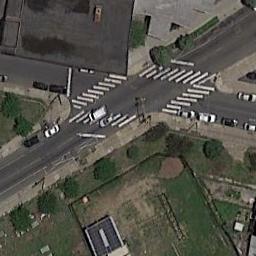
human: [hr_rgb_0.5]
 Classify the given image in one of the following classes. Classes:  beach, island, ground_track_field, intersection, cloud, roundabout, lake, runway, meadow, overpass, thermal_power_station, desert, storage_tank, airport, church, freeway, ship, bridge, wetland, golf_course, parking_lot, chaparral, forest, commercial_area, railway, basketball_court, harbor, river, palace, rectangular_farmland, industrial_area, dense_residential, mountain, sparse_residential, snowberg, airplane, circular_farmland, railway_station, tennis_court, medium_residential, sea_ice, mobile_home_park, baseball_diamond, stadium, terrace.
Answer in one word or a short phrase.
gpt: intersection